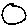
Label: circle